Question: when I end my program, I found 'glibc detected' message like this.
However, I do not know this is error or warning or else.. could someone explain what this message meaning and how I have to do?

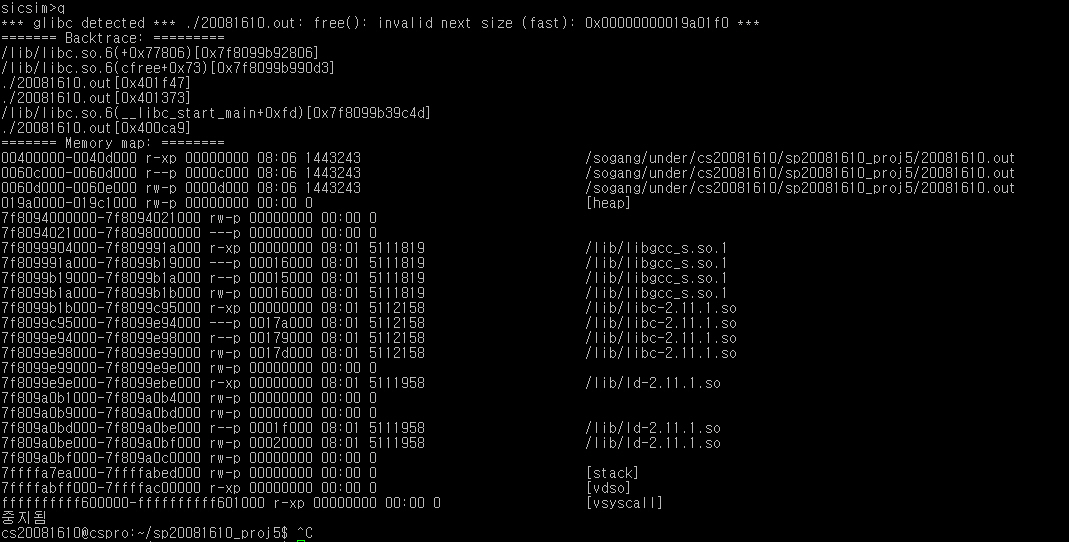
Answer: It means you have heap corruption in your program. You likely allocate some memory using 'malloc', but write outside the actual bounds, corrupting the heap. When you call 'free', glibc detects the corruption and reports it (specifically, the size of the next free chunk is overwritten).
You should definitely fix this problem. <URL> can be a huge help in tracking down the code that actually causes the heap corruption.